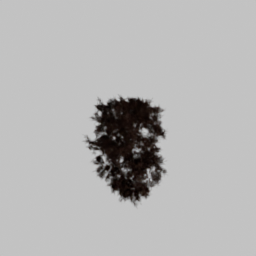
Label: nature